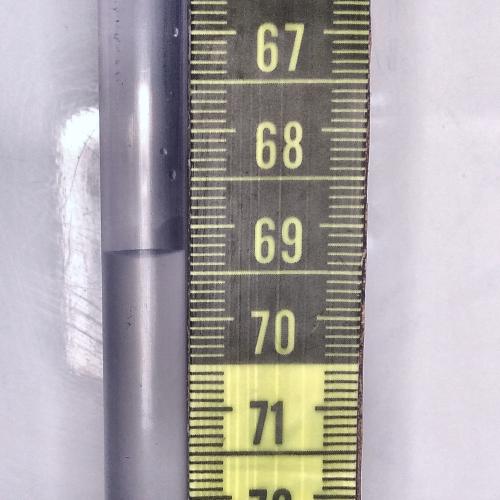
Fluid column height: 69.3 cm